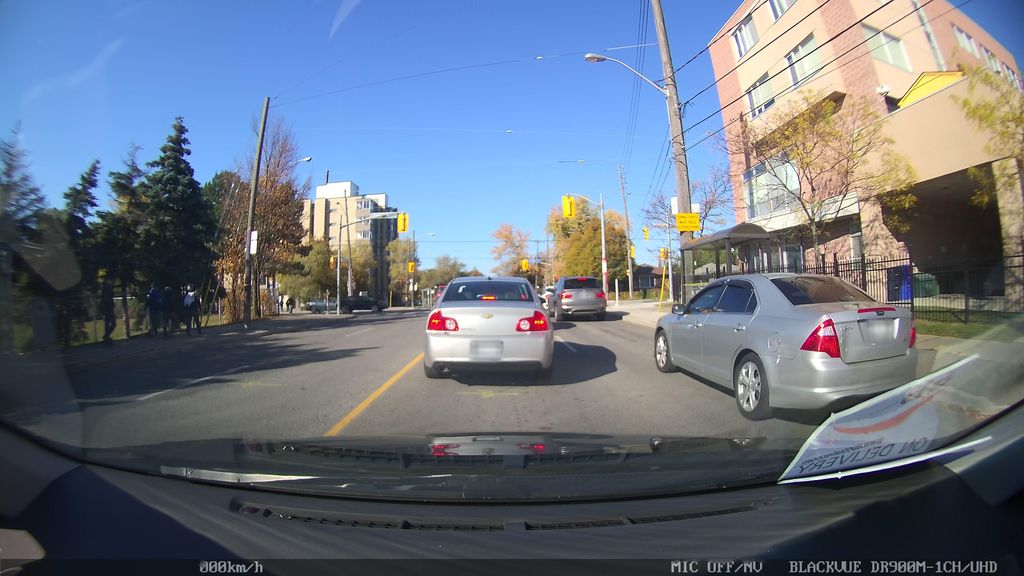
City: toronto